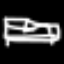
Label: bed